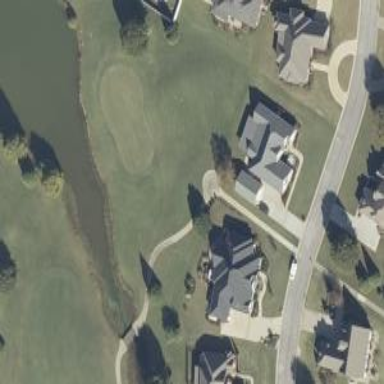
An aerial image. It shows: Golf fairway surrounded by grass.